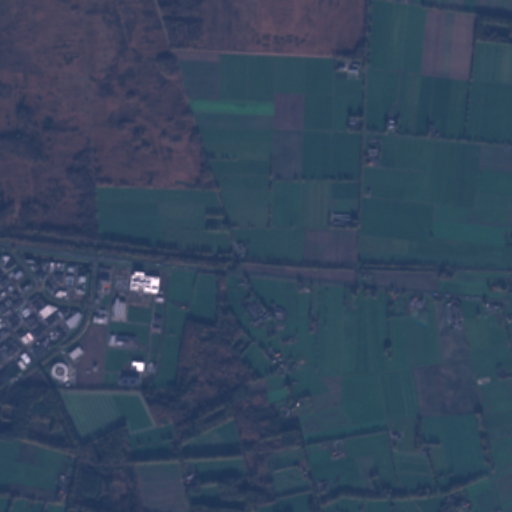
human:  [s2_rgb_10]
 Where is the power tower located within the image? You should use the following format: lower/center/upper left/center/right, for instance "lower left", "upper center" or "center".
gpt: The power tower is located in the upper of the image.
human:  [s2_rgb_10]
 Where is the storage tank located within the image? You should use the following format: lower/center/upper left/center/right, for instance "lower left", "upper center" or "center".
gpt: The storage tank is located in the center right of the image.
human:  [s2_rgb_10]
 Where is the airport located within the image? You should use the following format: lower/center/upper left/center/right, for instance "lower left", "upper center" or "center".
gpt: There is no airport in the image.